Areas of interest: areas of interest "Sport and cultural"
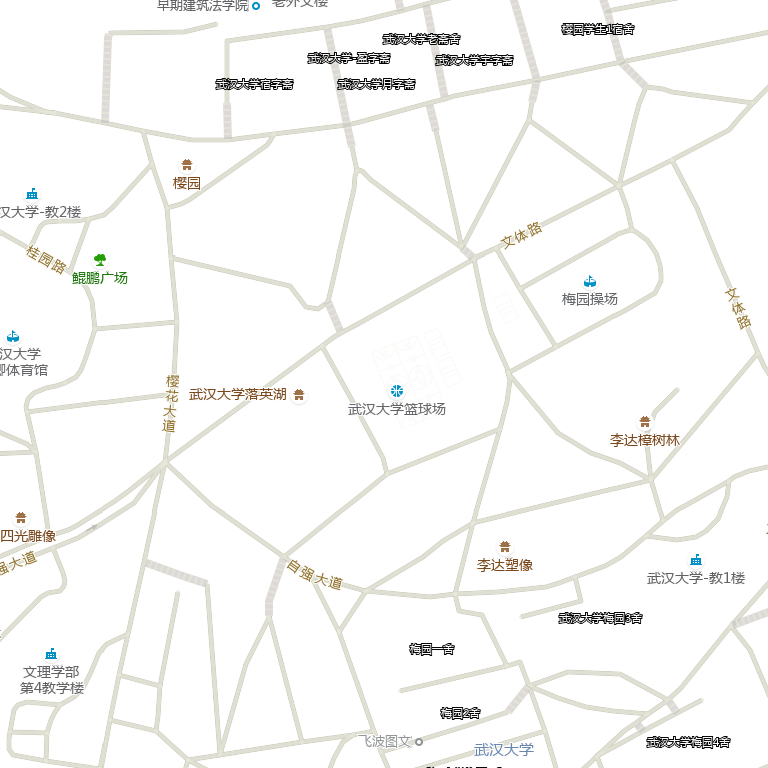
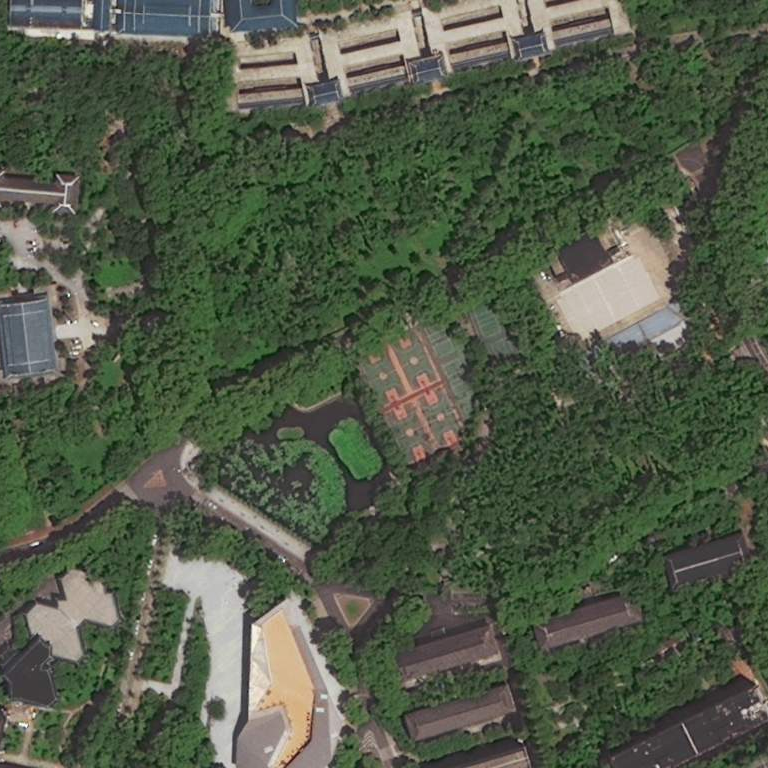